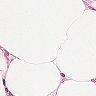
Metastatic tissue present: no